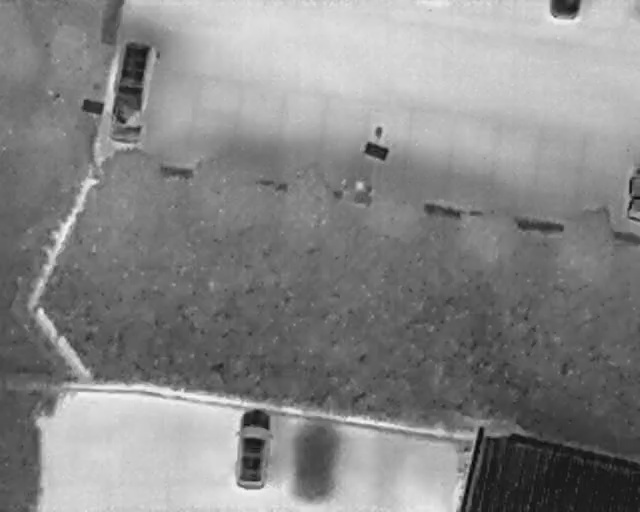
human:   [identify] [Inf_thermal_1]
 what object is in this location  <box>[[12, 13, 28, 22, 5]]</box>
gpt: <ref>1 large car at the top left</ref>

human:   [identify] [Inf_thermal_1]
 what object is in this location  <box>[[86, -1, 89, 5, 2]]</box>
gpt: <ref>1 medium car at the top right</ref>